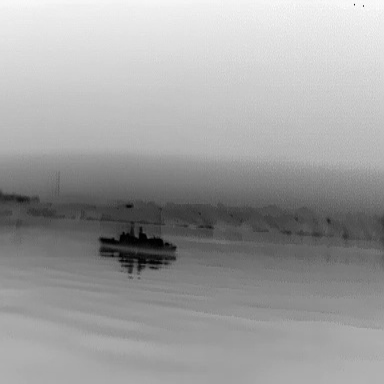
There is a warship in the infrared image.